Question: This code is fairly minimal and should be able to be tweaked to a solution.
'''
blah <- data.frame(X1=c("Decrease Risk","Don't Know","Increase Risk","No Effect","Decrease Risk","Don't Know","Increase Risk","No Effect"),
X2=c("Red Meat","Red Meat","Red Meat","Red Meat","Red Meat","Red Meat","Red Meat","Red Meat"),
value=c(1.98,31.19,64.38,2.43,4.65,24.55,35.88,34.90),
status=c("Case","Case","Case","Case","Control","Control","Control","Control")
)
ggplot(blah, aes(X2, value, fill=X1)) + geom_bar() + coord_flip() + facet_wrap(~status) +
labs(x="Perceived Risk Factors", y="Percentage (%)", tilte="Some Title", fill="Responses")
'''

What I'd like is that the 'controls' on the right have the order of the levels of 'Responses' reversed. The point being so that for the controls the purple is on the inside, then the bluey one, then green with pink on the outside. It semi common to do this in a plot like this, and I can think of ways to do it that involve some fairly dirty duping of variables and changing of ordered factor levels but thought someone might have an elegant solution/idea?
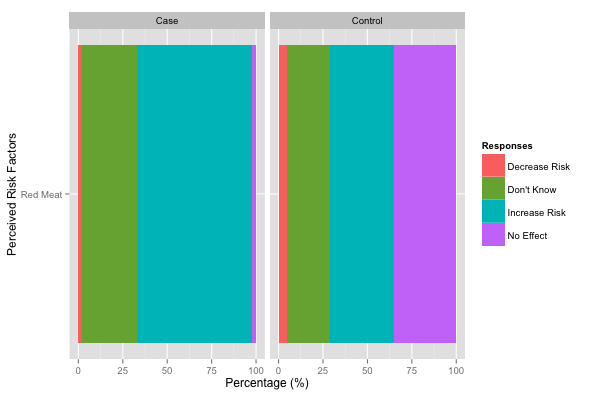
Answer: Here is one slightly delicate approach using the order aesthetic.
'''
ggplot(blah, aes(X2, value, fill = X1,
order = (3-as.numeric(status)*2) * as.numeric(X1))) +
geom_bar() + coord_flip() + facet_wrap(~status) +
labs(x="Perceived Risk Factors", y="Percentage (%)", title="Some Title",
fill="Responses")
'''

It is not ideal because it does not generalize all that easily when there are more than two facets.